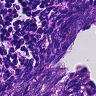
Metastatic tissue present: no